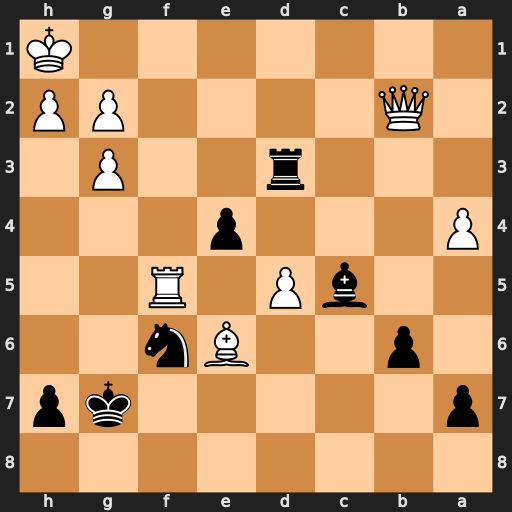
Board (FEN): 8/p5kp/1p2Bn2/2bP1R2/P3p3/3r2P1/1Q4PP/7K
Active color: b
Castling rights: -
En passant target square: -
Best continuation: Rd1+ Rf1 Rxf1#